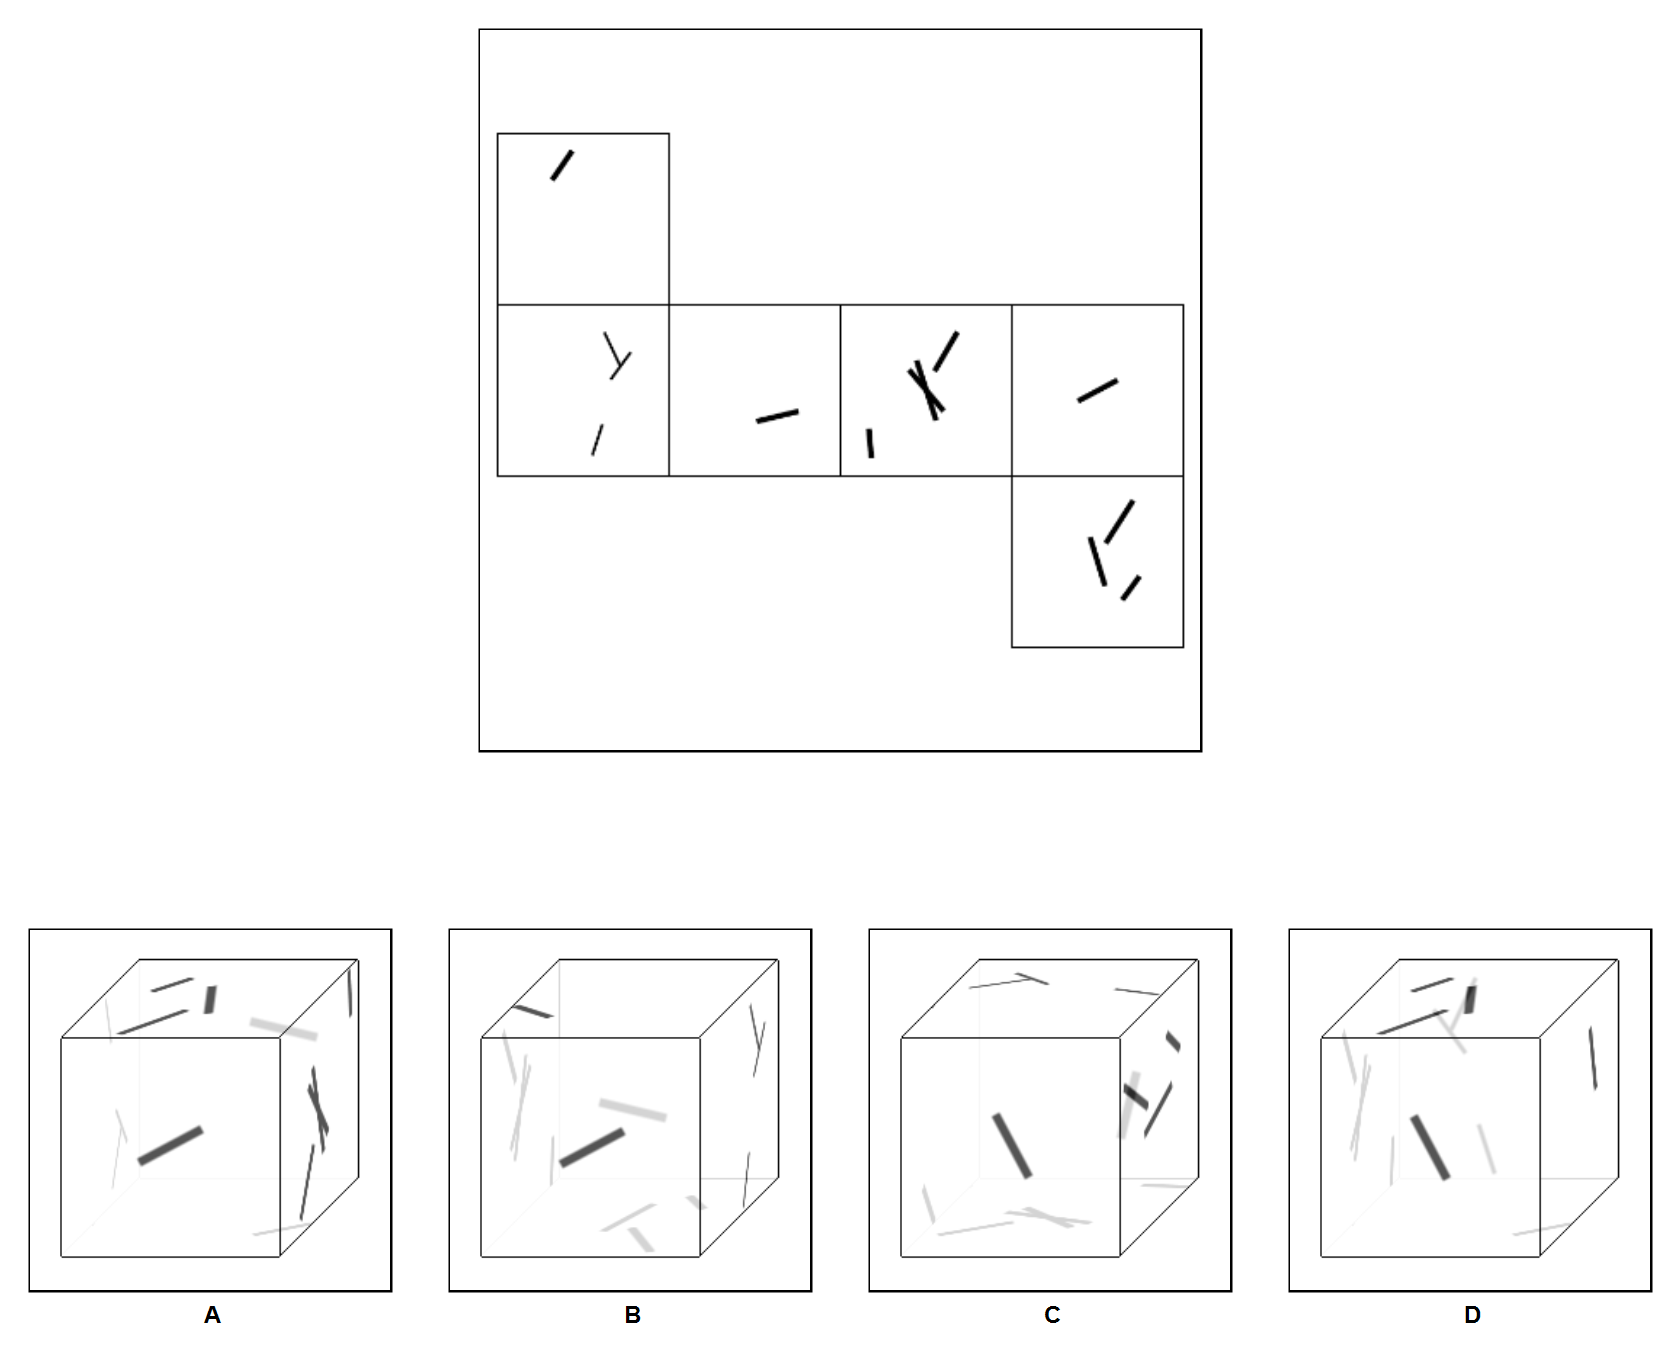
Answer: D